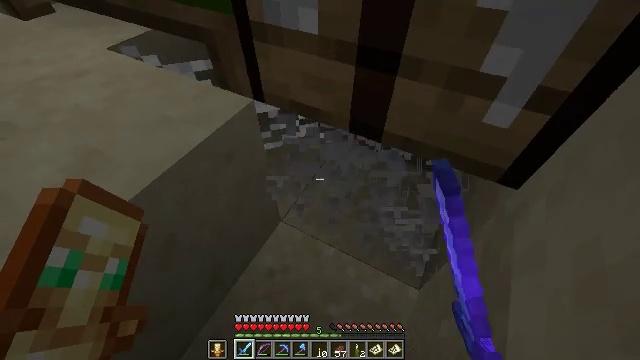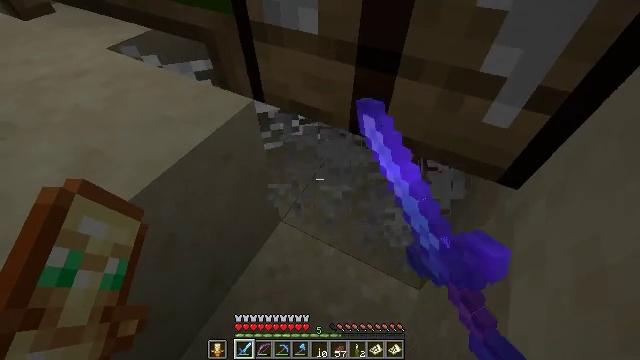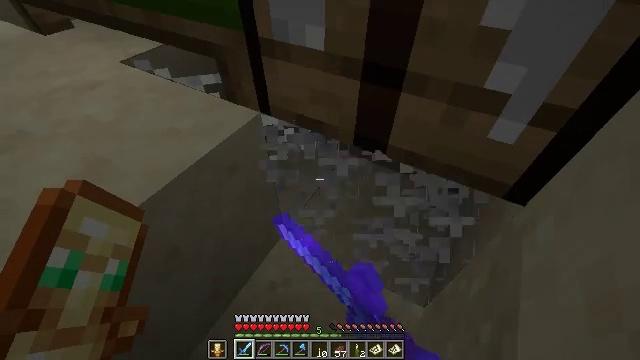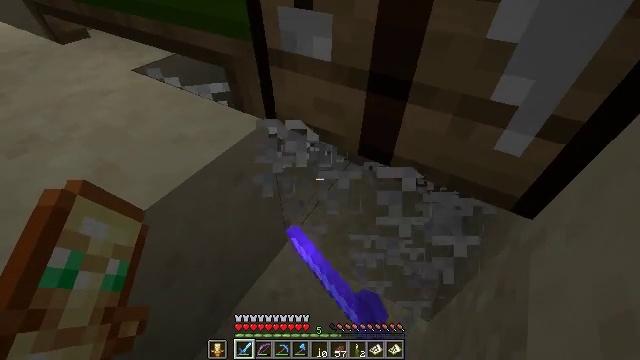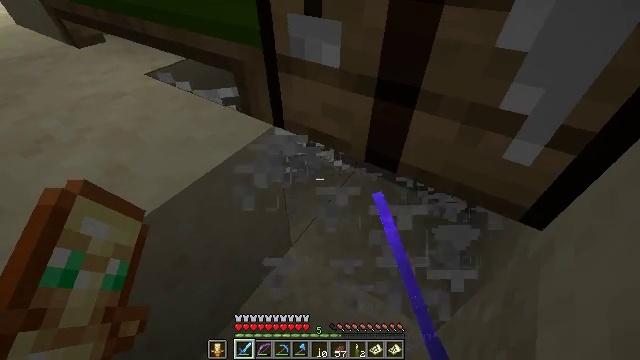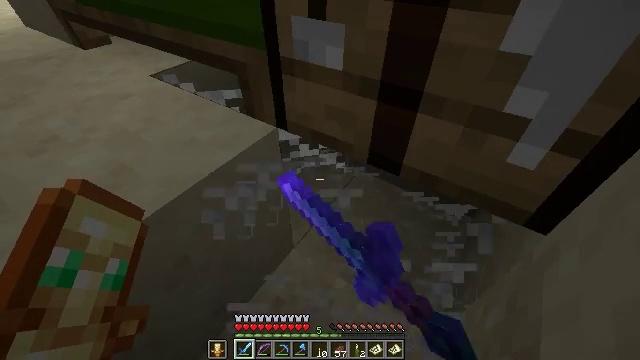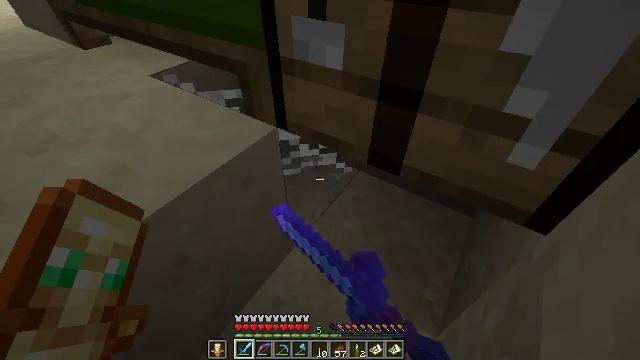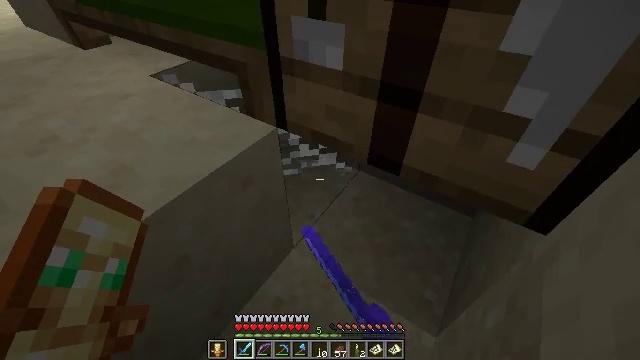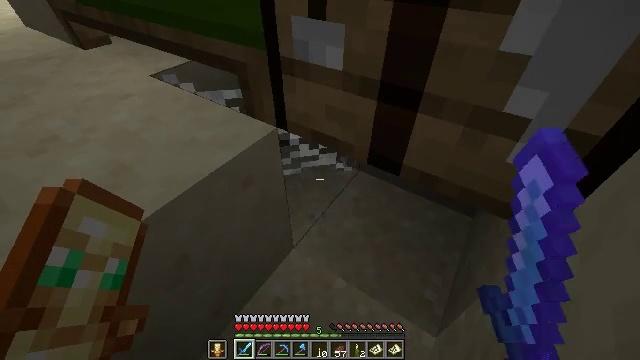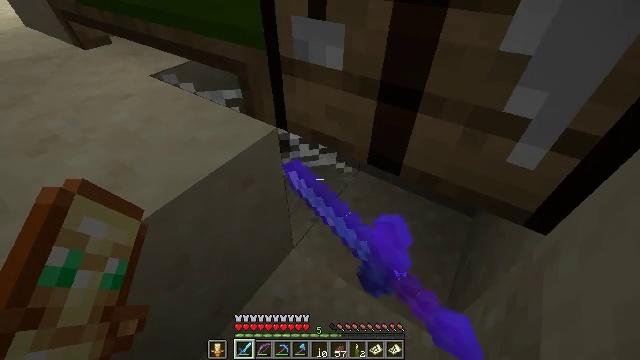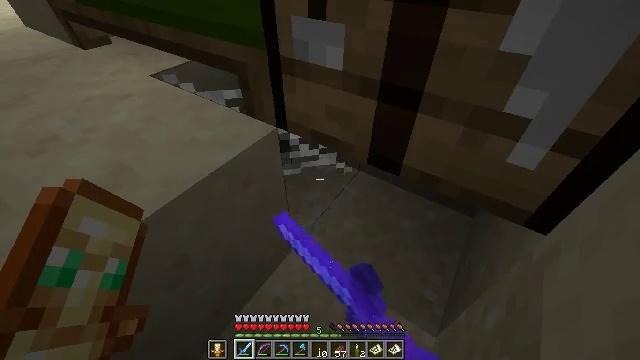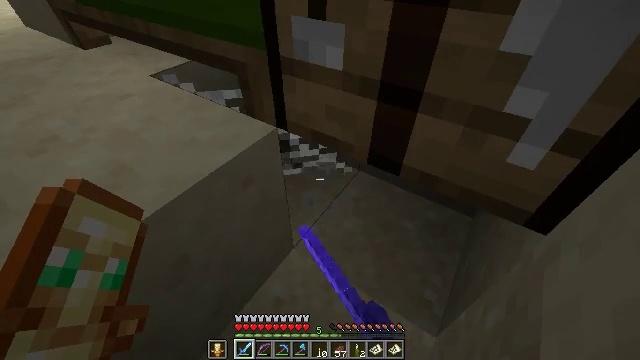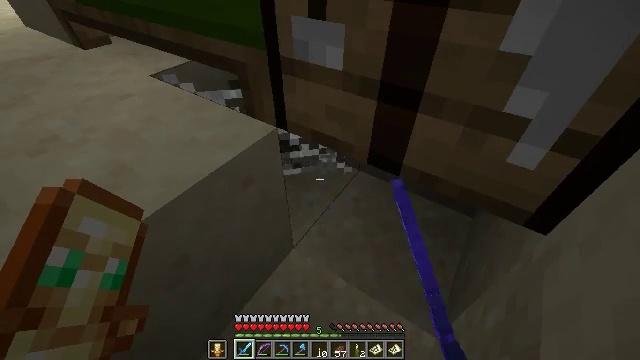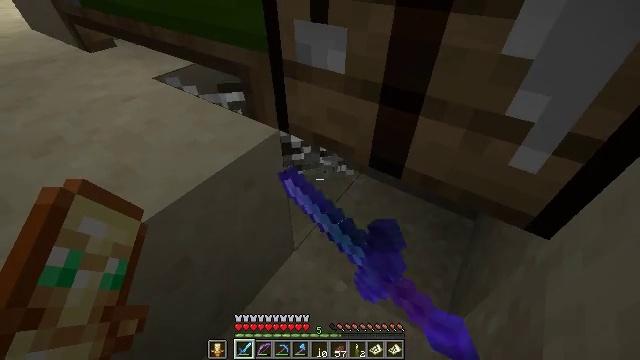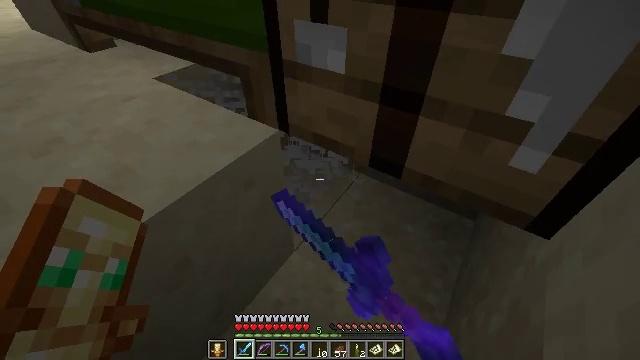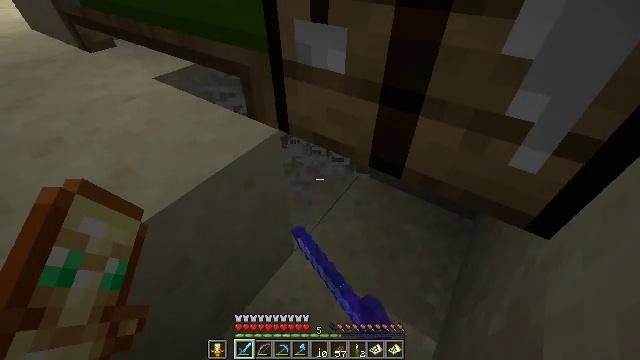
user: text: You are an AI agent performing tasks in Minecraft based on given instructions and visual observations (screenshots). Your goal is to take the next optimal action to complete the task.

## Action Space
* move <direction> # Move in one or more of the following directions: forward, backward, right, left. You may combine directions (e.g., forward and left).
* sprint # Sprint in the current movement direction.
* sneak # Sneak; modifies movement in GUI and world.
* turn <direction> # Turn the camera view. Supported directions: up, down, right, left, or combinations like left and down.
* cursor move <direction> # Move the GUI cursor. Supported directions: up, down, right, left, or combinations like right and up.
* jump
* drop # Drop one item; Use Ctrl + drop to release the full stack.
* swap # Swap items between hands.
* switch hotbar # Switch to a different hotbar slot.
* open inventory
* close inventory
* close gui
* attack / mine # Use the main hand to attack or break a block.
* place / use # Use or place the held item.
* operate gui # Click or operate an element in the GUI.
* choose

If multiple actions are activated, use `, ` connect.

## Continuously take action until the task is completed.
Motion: motion action
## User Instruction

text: Collect cobweb using shears for string.
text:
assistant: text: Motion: attack / mine
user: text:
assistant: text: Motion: turn left and up, attack / mine
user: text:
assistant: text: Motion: turn left and up, attack / mine
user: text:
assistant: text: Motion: turn left and up, attack / mine
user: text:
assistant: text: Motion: attack / mine
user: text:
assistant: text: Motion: attack / mine
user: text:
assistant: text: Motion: attack / mine
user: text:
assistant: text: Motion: attack / mine
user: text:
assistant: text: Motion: attack / mine
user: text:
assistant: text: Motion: attack / mine
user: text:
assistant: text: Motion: attack / mine
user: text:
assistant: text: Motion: attack / mine
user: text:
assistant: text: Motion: attack / mine
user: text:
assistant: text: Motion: attack / mine
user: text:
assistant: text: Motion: attack / mine
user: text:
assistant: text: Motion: attack / mine
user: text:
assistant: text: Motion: attack / mine
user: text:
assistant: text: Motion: attack / mine
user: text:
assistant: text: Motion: no_op